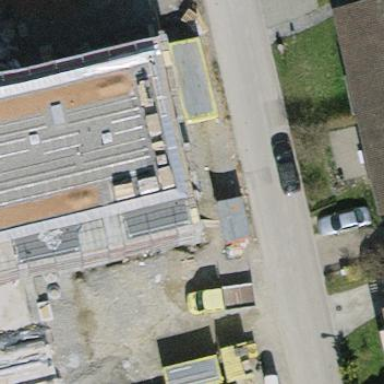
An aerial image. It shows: Building with tiled roof.